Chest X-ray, AP view. Patient: 32 years old, sex M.
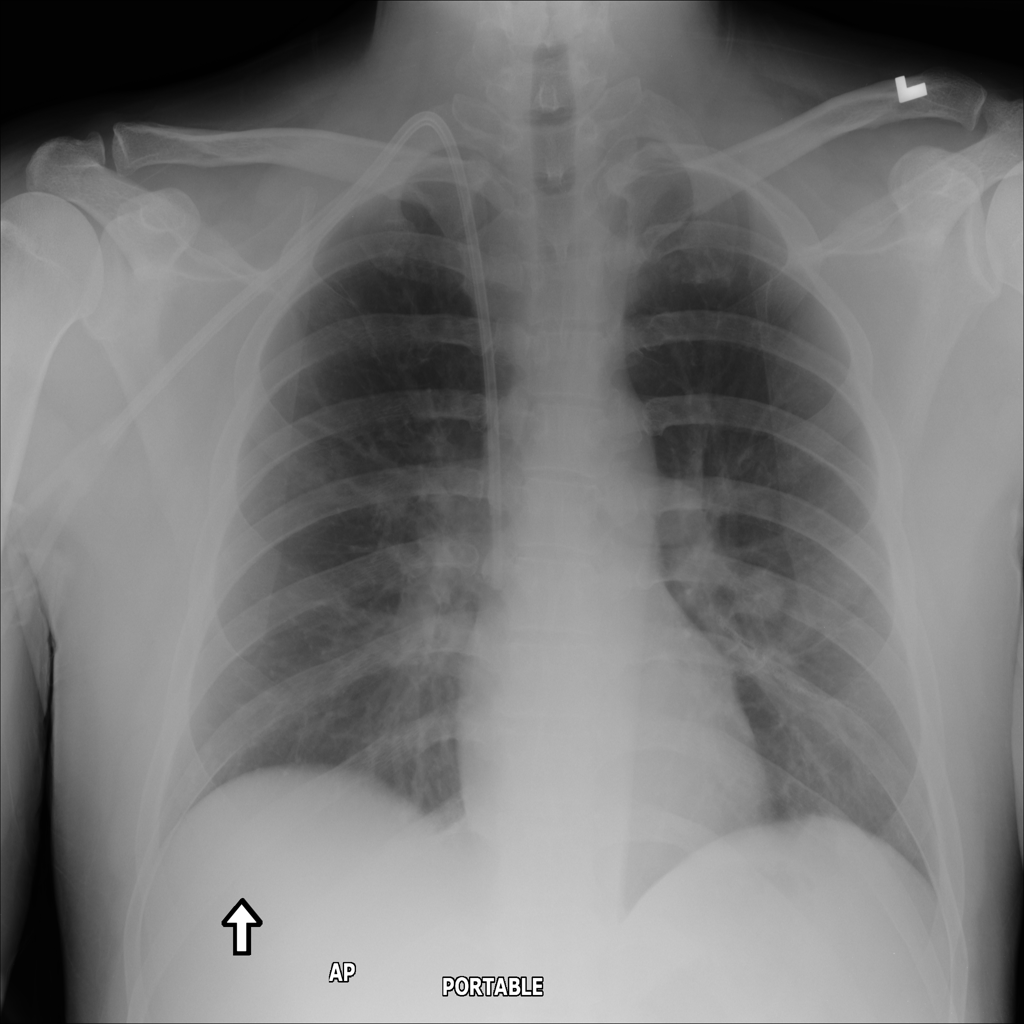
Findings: Nodule